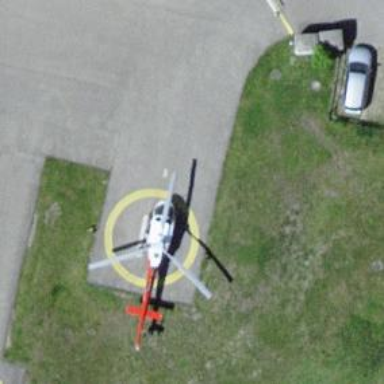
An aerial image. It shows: Image of helipad at airport.